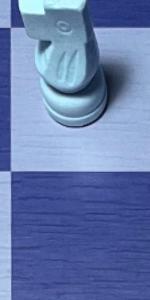
Label: Empty